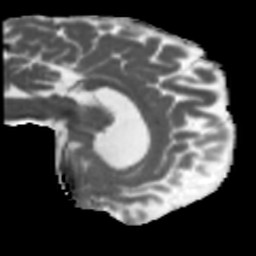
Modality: MD
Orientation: sagittal
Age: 56
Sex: male
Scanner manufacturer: siemens
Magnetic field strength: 3 T
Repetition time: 5.47 s
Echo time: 0.0854 s